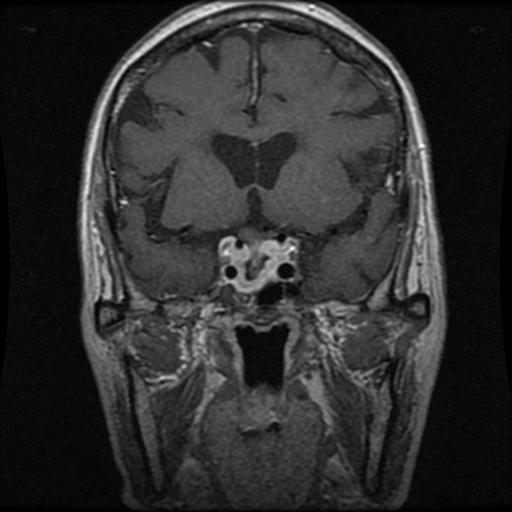
Label: pituitary